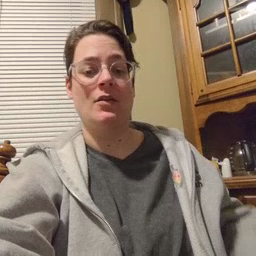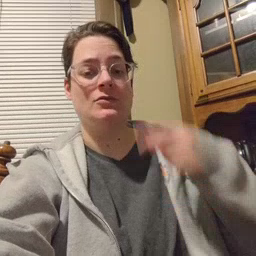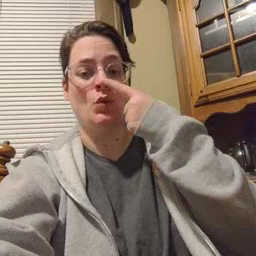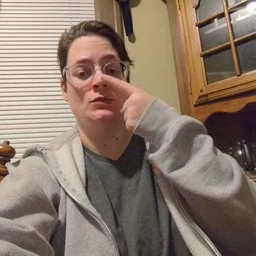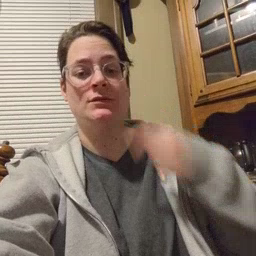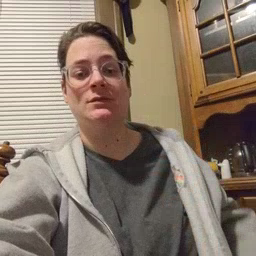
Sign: nose